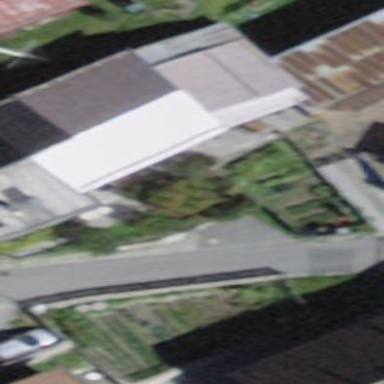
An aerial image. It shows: Building with gabled roof oriented across.